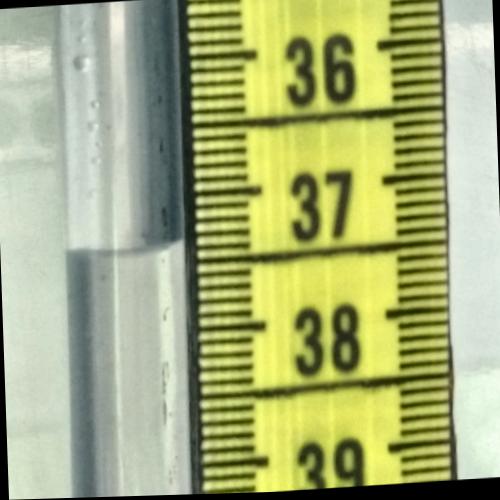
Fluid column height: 37.4 cm